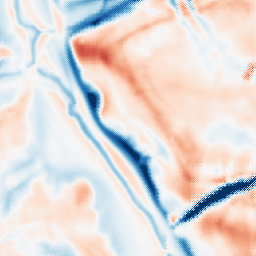
Category: multiscale
Decomposition family: dog_multiscale
Decomposition parameters: sigma_ratio: 1.4
n_scales: 5
base_sigma: 2
Upsampling method: regularized
Upsampling parameters: scale: 4
lambda_reg: 0.1
Upsampling scale: 4